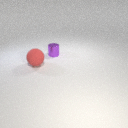
small purple metal cylinder to the right of large red rubber sphere